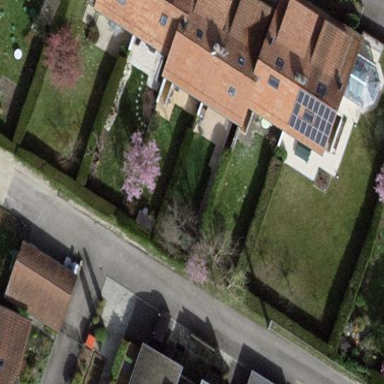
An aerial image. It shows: Garden surrounded by fence.